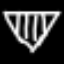
Label: diamond